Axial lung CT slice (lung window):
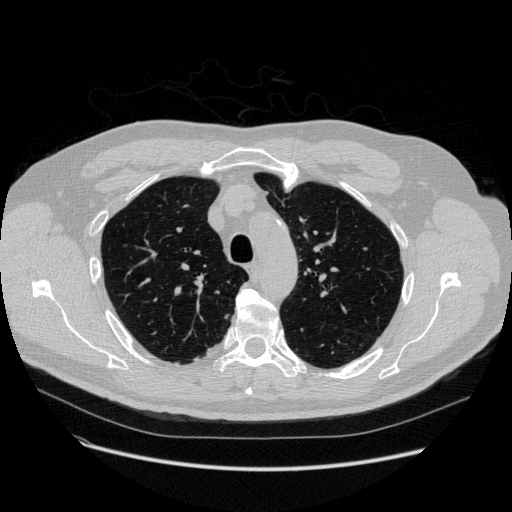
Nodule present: yes
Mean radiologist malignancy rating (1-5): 2.667